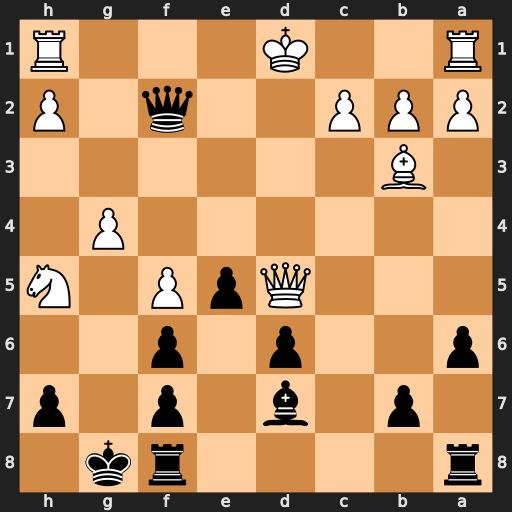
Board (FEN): r4rk1/1p1b1p1p/p2p1p2/3QpP1N/6P1/1B6/PPP2q1P/R2K3R
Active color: b
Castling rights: -
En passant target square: -
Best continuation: Bc6 Qd2 Qf3+ Kc1 Qxh1+